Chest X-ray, AP view. Patient: 13 years old, sex M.
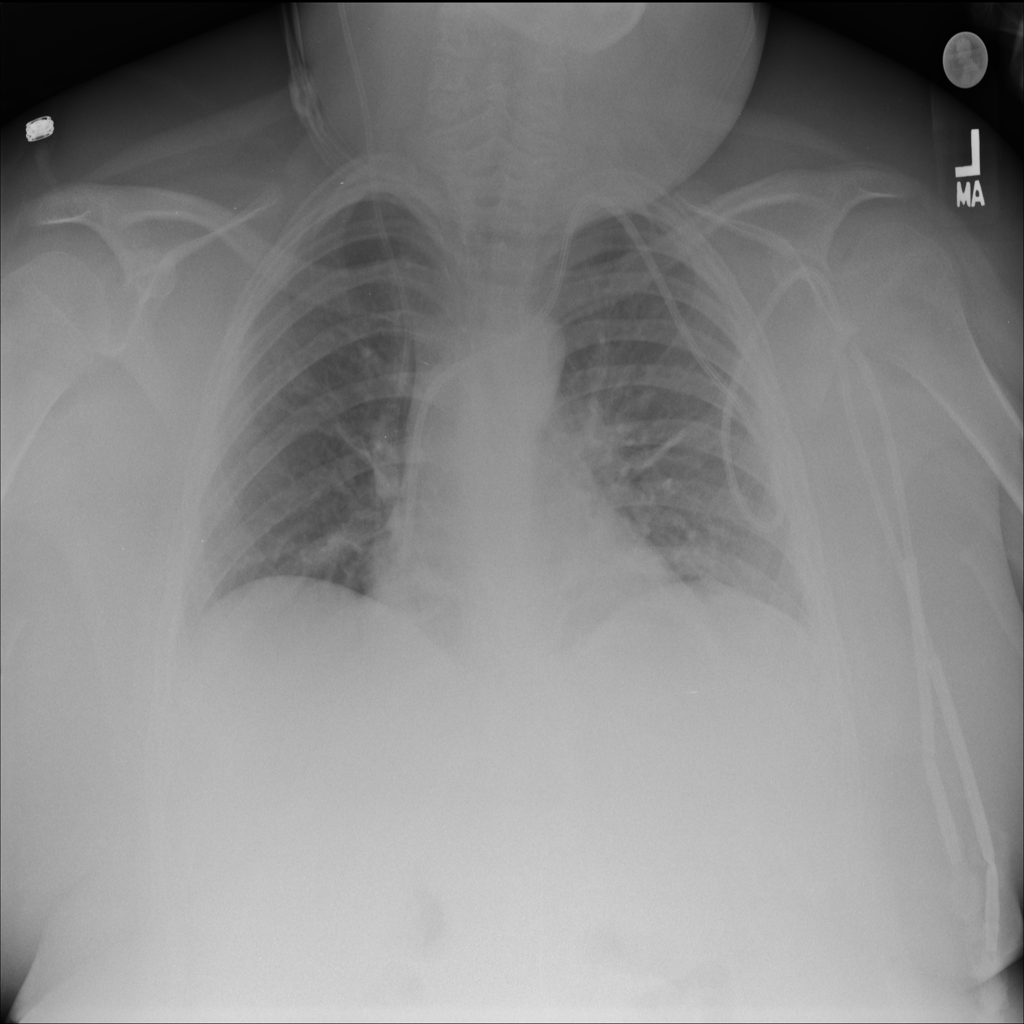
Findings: Atelectasis